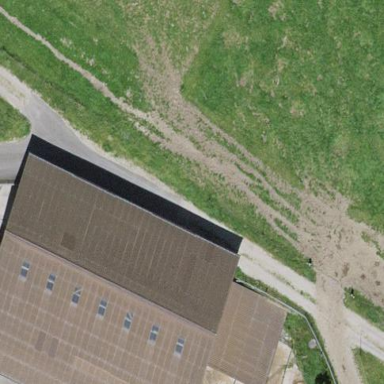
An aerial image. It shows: Rural barn.